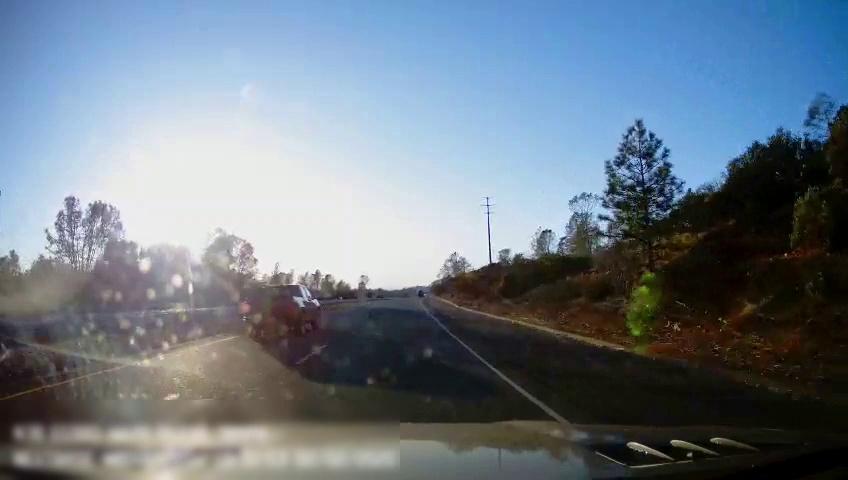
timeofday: Day
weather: Sunny
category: Drivable Space
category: Drivable Space
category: Vehicles | Truck
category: Lanes | Current Lane
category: Lanes | Current Lane
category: Lanes | Alternate Lane